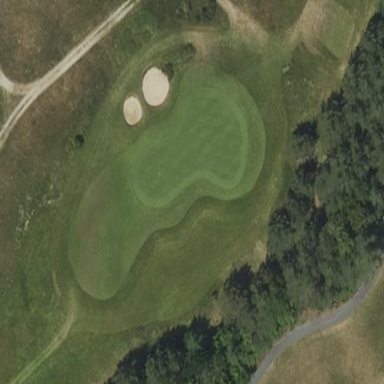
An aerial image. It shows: Golf green.